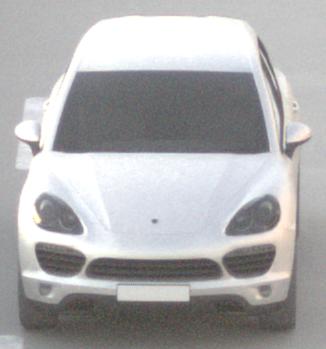
Make: Porsche
Model: Cayenne
Detailed model: Cayenne (958)
Model produced from: 2010/05
Model produced until: 2014/07
Doors: 5
Color: white
Road condition: dry road
Daytime: sunrise or sunset
Contrast: low contrast